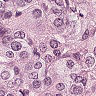
Metastatic tissue present: yes